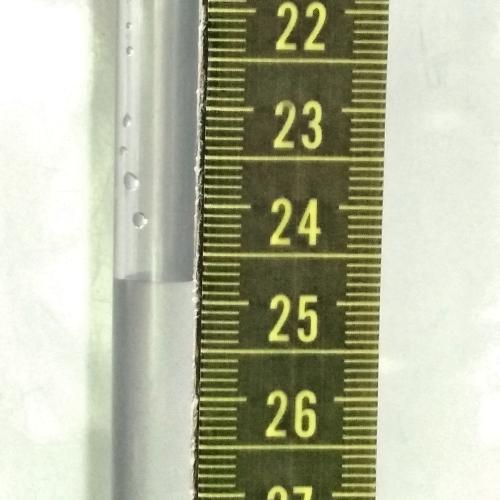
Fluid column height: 24.8 cm